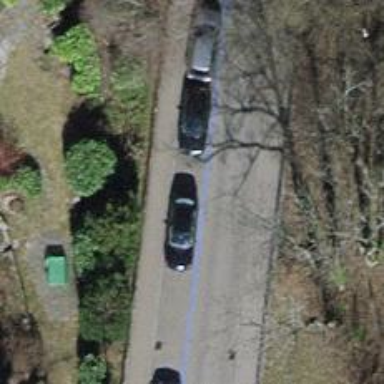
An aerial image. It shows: Asphalt parking lane.